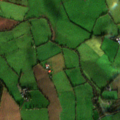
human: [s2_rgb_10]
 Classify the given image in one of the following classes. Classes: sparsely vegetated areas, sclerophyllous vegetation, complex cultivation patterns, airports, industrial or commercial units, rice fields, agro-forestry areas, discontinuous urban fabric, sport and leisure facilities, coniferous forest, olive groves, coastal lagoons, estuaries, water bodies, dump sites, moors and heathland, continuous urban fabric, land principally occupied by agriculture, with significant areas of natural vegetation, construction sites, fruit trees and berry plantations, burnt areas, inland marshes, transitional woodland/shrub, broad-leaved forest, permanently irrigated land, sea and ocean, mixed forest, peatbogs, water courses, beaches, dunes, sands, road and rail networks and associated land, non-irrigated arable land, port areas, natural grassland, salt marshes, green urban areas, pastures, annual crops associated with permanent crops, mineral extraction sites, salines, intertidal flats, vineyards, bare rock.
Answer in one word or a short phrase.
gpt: non-irrigated arable land, pastures